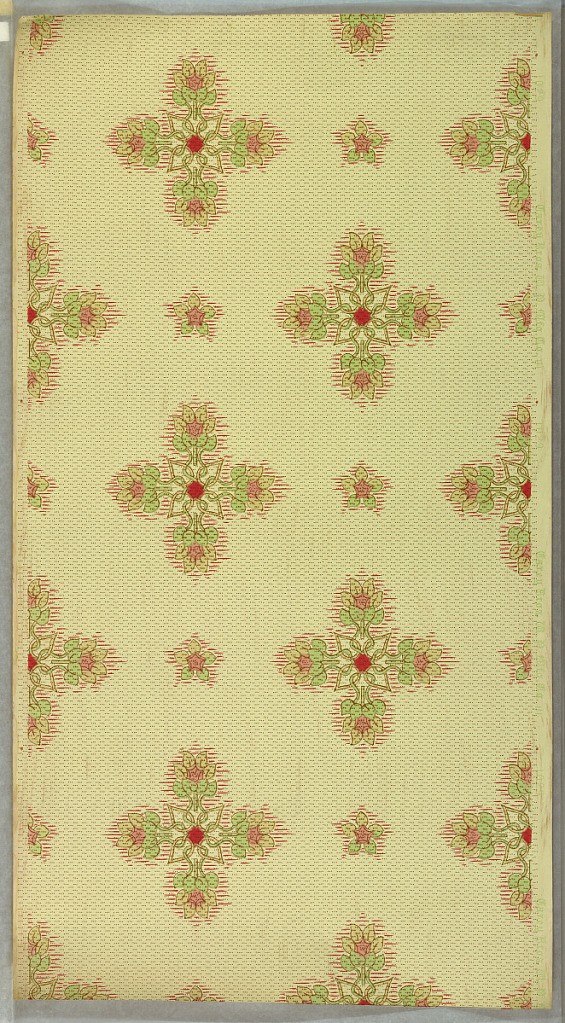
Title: Ceiling paper
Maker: Carey Bros. W.P. Mfg. Co., Philadelphia, Pennsylvania, founded 1882
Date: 1905–1915
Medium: Machine-printed paper
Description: Art Nouveau / Mission Style. Quatrefoil formed with stylized floral motifs. This alternates with a single floral motif. Printed in pinks, greens, brown, and yellow on a black dotted background. Light green ground.
Printed in selvedge: "Carey Bros. W. P. Mfg. Co. 1029"